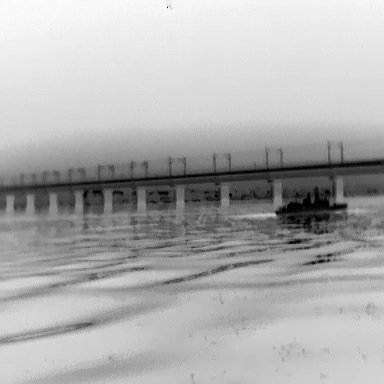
There is a warship in the infrared image.